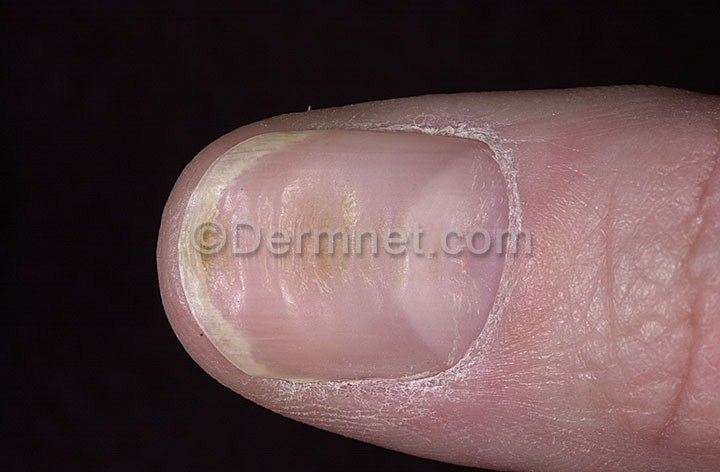
Disease: Nail Fungus and other Nail Disease